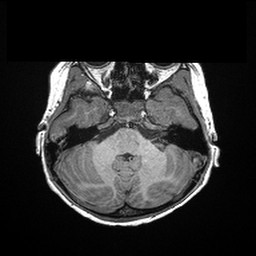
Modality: T1w
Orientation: coronal
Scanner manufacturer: siemens
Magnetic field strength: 3 T
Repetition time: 2.3 s
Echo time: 0.00298 s